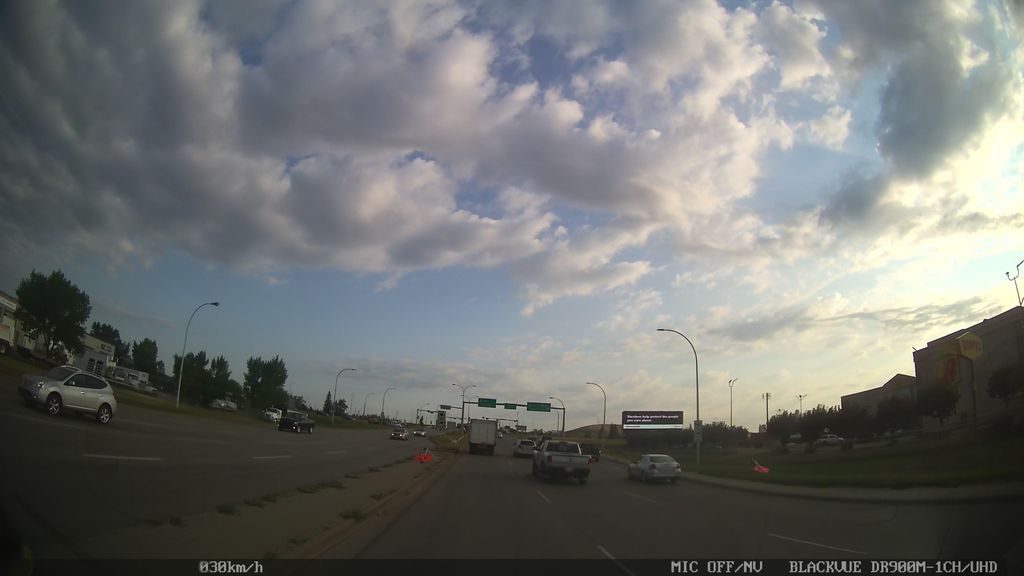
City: edmonton